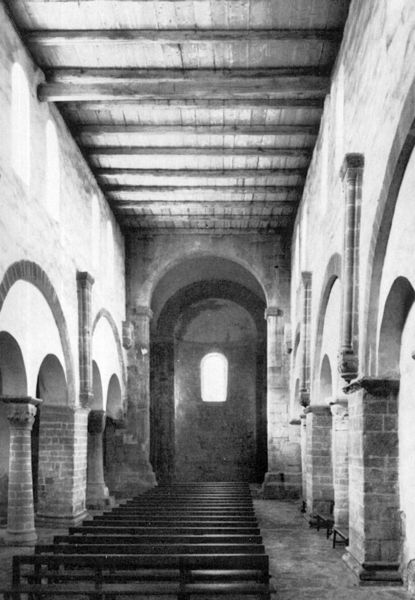
Titel: St. Veit in Drübeck
Standort: Drübeck, St. Veit (EU - D - Sachsen-Anhalt)
Schlagwörter: weiß, fenster, hell, holz, licht, pfeiler, raum, schwarz, säulen, tür, stein, steine, kirche, sonne, boden, decke, schiff, bogen, leer, leere, backstein, bank, balken, foto, fotografie, bögen, gewölbe, mauerwerk, schwarzweiss, reihe, holzdecke, arkaden, bänke, kapitelle, kirchenschiff, kirchenbänke, obergaden, apsis, romanik, kapelle, basilika, kreuzgang, romanisch, gemauert, sitzbänke, zeigel, lichtgaden, sitzreihe, igkesonne